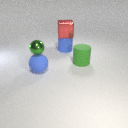
large blue rubber cylinder behind large green rubber cylinder